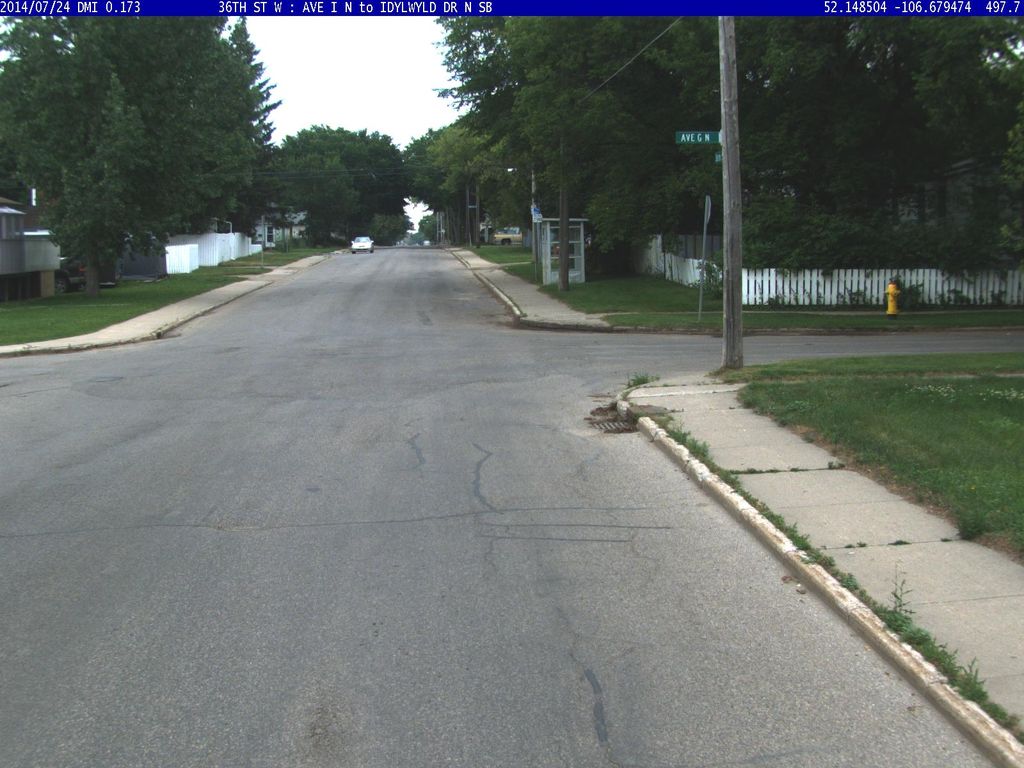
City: saskatoon